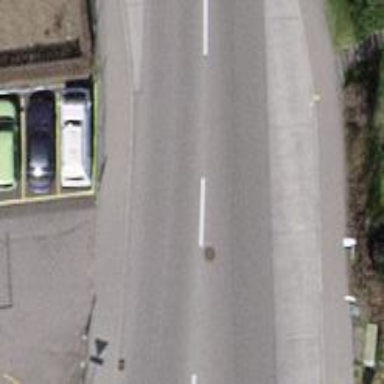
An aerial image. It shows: Public transport stop position.